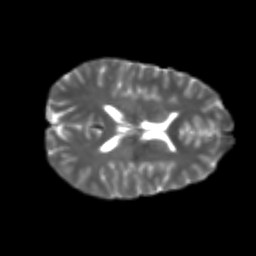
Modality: T2w
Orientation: axial
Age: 21
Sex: female
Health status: healthy
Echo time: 0.074 s